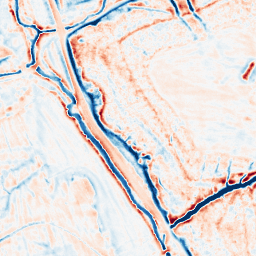
Category: edge_preserving
Decomposition family: bilateral
Decomposition parameters: d: 15
sigma_color: 100
sigma_space: 150
Upsampling method: cubic_mitchell
Upsampling parameters: scale: 4
Upsampling scale: 4